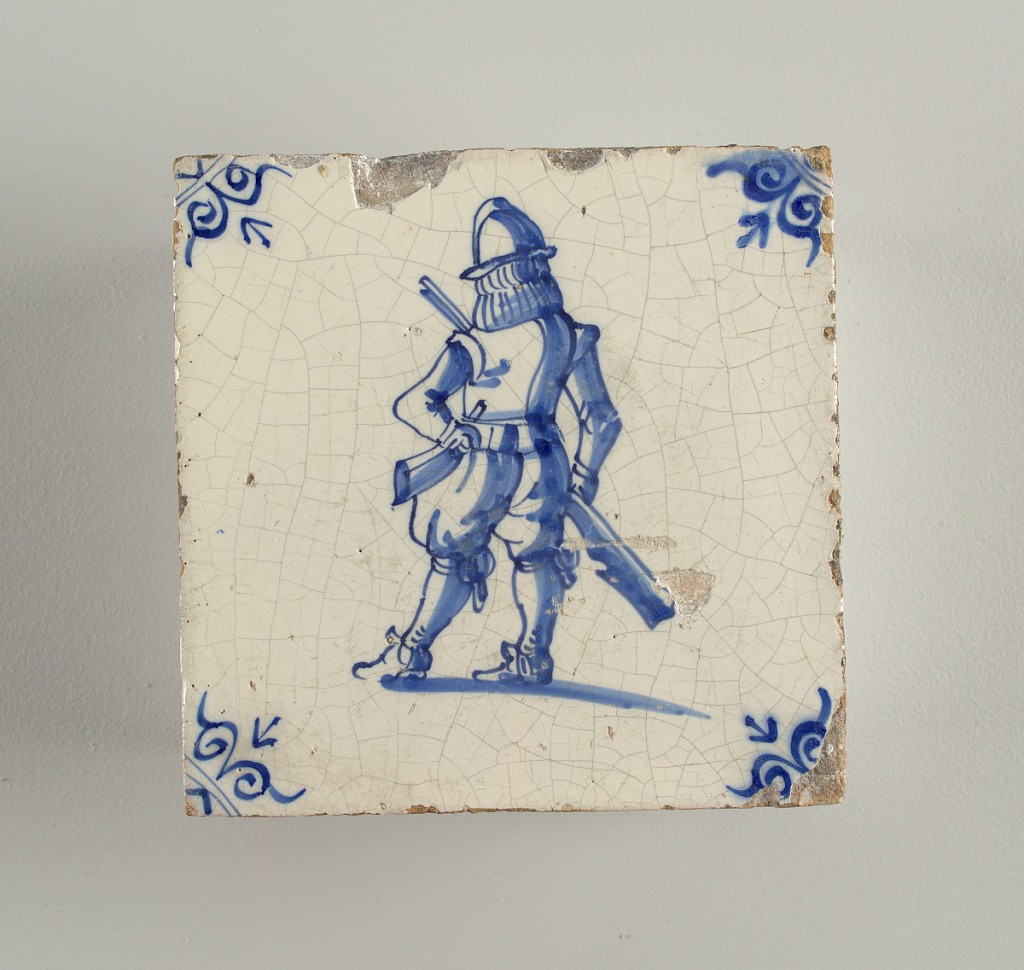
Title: Tile
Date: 17th century
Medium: Tin-enameled earthenware
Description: Square tile, blue on white. Soldier with helmet and breastplate standing with back in three-quarters view. Left arm akimbo, right hand at side, holding gun. Symmetrical scroll ornaments in the corner.